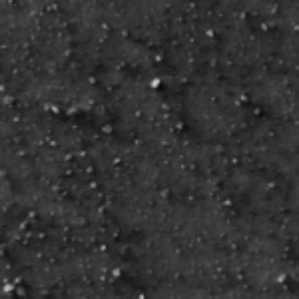
Label: frost